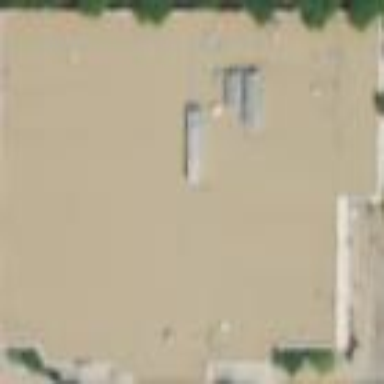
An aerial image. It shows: Retail building.